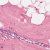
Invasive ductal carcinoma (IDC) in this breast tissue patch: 0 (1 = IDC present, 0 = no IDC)